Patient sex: M
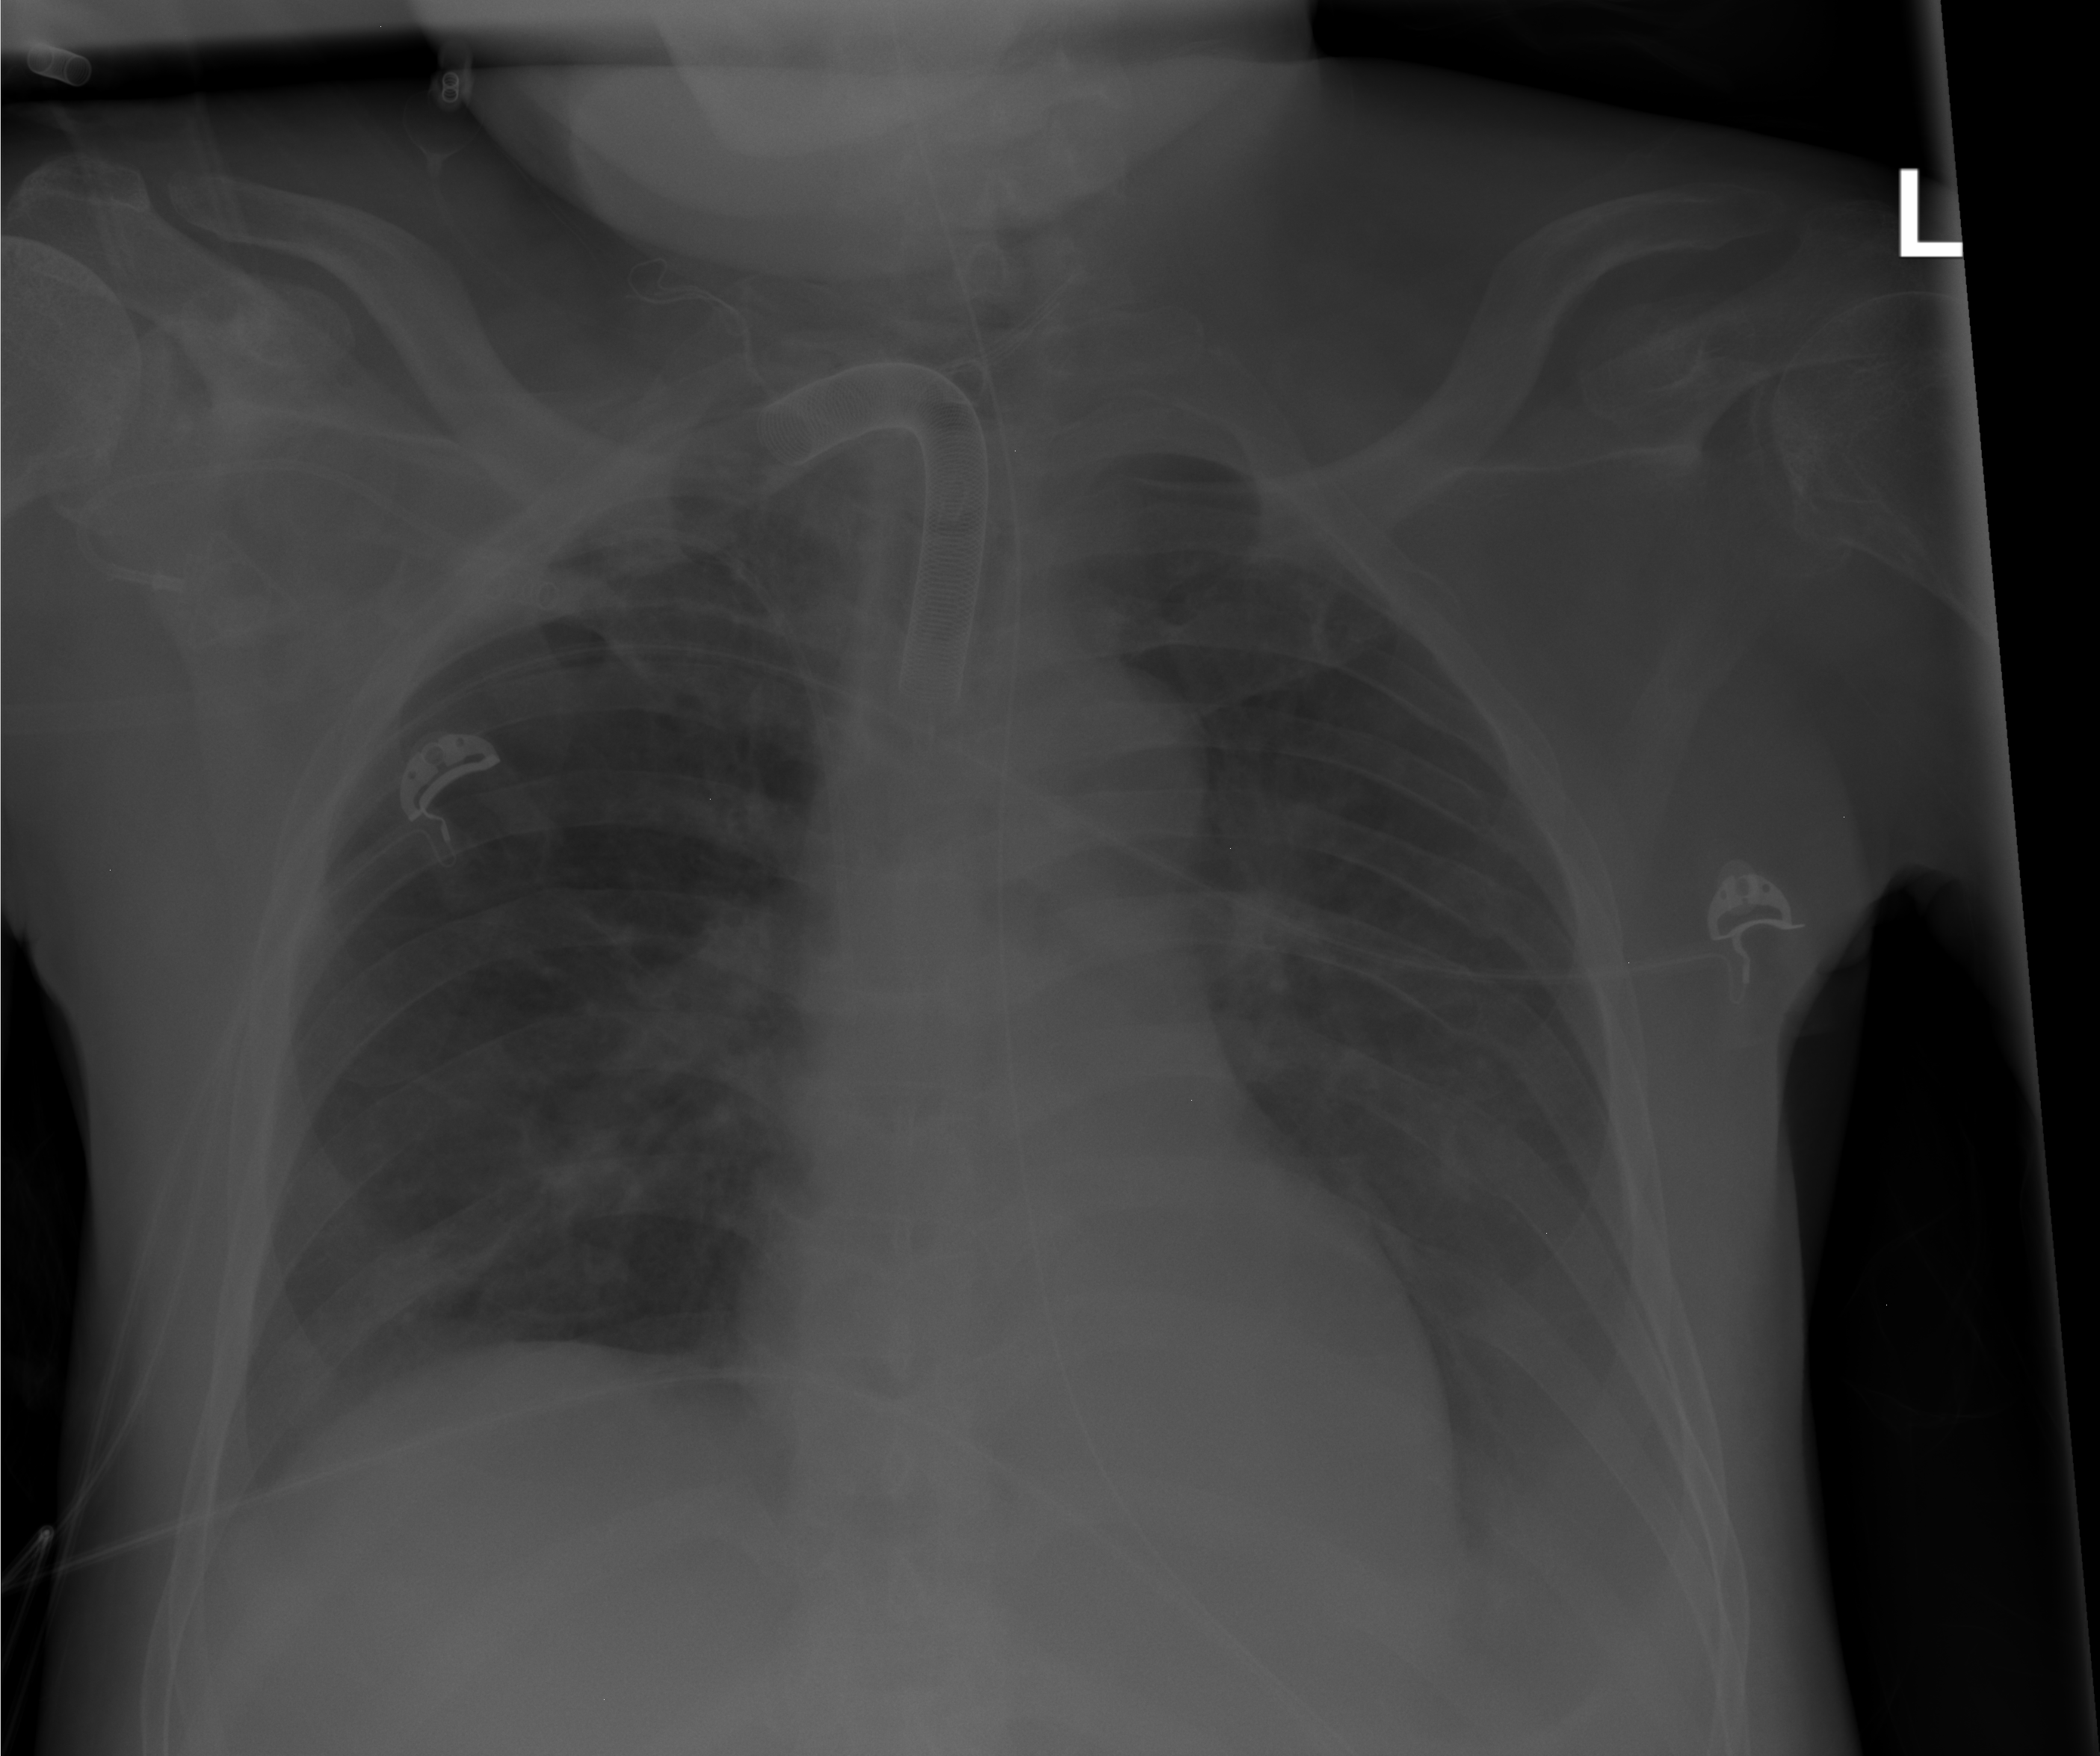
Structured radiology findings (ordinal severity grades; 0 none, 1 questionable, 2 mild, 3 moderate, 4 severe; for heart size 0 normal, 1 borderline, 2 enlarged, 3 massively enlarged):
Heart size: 0
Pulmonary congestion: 0
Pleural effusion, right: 0
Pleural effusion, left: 2
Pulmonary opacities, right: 0
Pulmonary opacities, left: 0
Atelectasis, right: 2
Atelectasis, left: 0